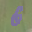
Label: 6